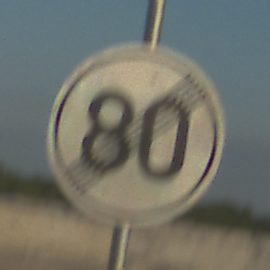
Verkehrszeichen: EndeGeschwindigkeit80
Umgebung: Outdoor, Beach
Tageszeit: SunriseSunset
Wetter: Clear
Licht: Natural
Jahreszeit: NotSpecified
Kontrast: HighContrast